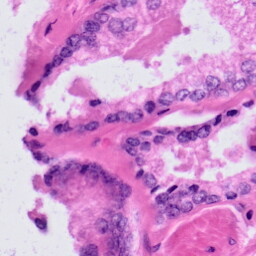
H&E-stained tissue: Prostate